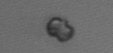
Label: Heterocapsa_rotundata